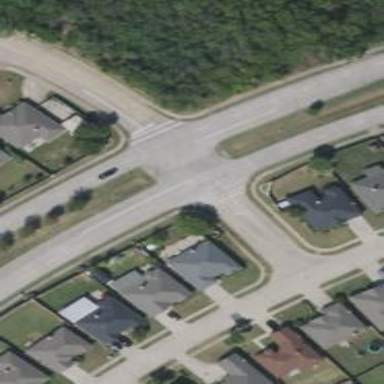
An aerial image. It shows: Secondary road.